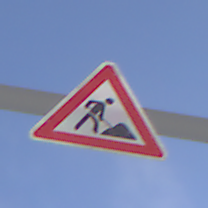
Verkehrszeichen: Arbeitsstelle
Umgebung: Outdoor, Nature
Tageszeit: SunriseSunset
Wetter: PartlyCloudy
Licht: Natural
Jahreszeit: NotSpecified
Kontrast: HighContrast